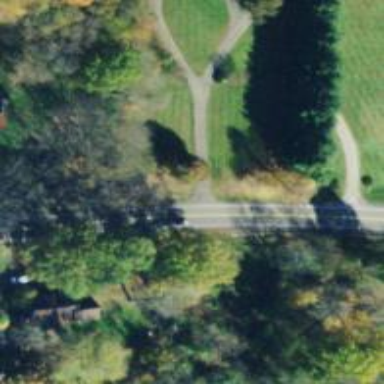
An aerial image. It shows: Secondary road.